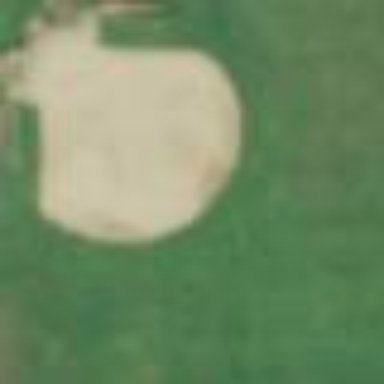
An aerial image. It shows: Baseball pitch for leisure and sports activities.